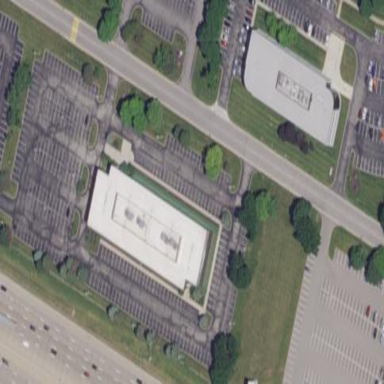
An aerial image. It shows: Office building.